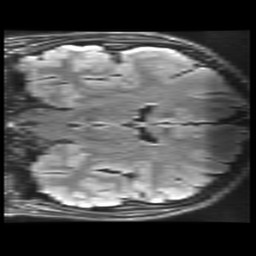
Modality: FLAIR
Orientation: coronal
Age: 21
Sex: male
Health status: healthy
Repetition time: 12 s
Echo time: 0.09782 s